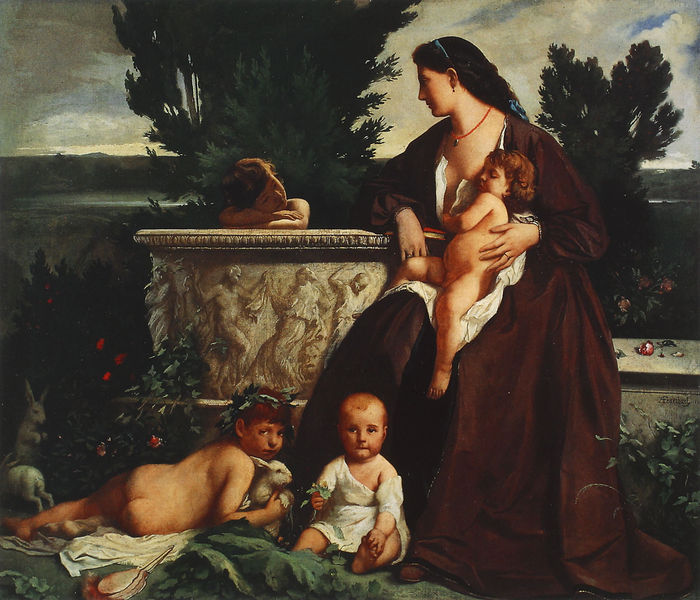
Titel: Familienbild
Künstler: Anselm Feuerbach
Institution: München, Bayrische Staatsgemäldesammlungen
Schlagwörter: himmel, wolken, bäume, landschaft, blume, blumen, frau, blüte, rose, rosen, natur, gewand, sitzend, familie, mutter, krone, brunnen, kinder, hase, hasen, junge, antike, babys, stillen, lorbeer, efeu, antke, häschen